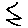
Label: zigzag